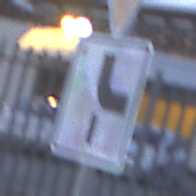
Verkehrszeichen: VerlaufVorfahrtsstrasse10
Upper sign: VorfahrtGewaehren
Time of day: SunriseSunset
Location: Outdoor (Suburban)
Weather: PartlyCloudy
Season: NotSpecified
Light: Natural